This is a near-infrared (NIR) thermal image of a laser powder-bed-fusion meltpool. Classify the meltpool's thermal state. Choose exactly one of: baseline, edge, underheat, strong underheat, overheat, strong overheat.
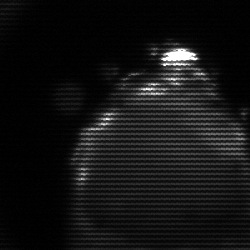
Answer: edge